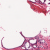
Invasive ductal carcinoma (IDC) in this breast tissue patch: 0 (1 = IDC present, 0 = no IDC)